Interaction volume radius: 5 \u00c5
Interaction volume height: 10 \u00c5
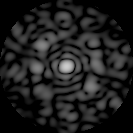
Disorder parameter: 0.6675